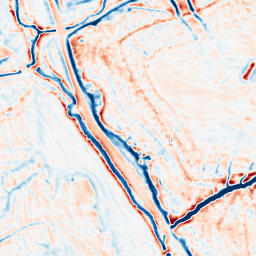
Category: edge_preserving
Decomposition family: bilateral
Decomposition parameters: d: 15
sigma_color: 25
sigma_space: 50
Upsampling method: linear_exact
Upsampling parameters: scale: 2
Upsampling scale: 2